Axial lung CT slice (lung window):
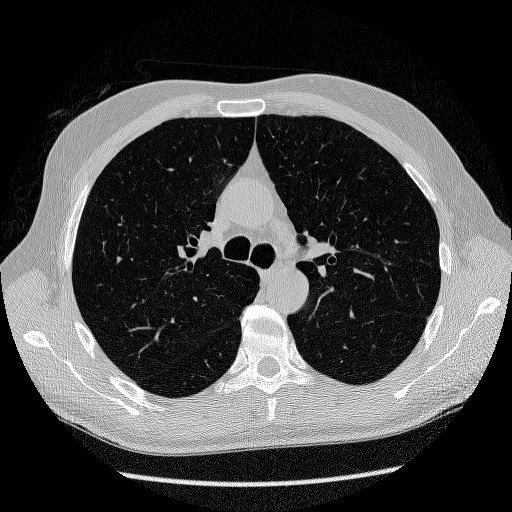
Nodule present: no